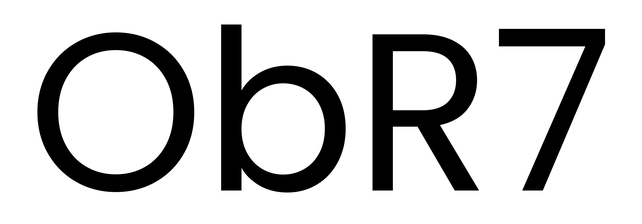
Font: Poppins-Regular